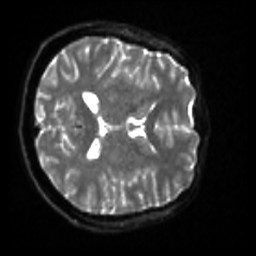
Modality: sbref
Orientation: axial
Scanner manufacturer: siemens
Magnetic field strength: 3 T
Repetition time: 4 s
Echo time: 0.0594 s